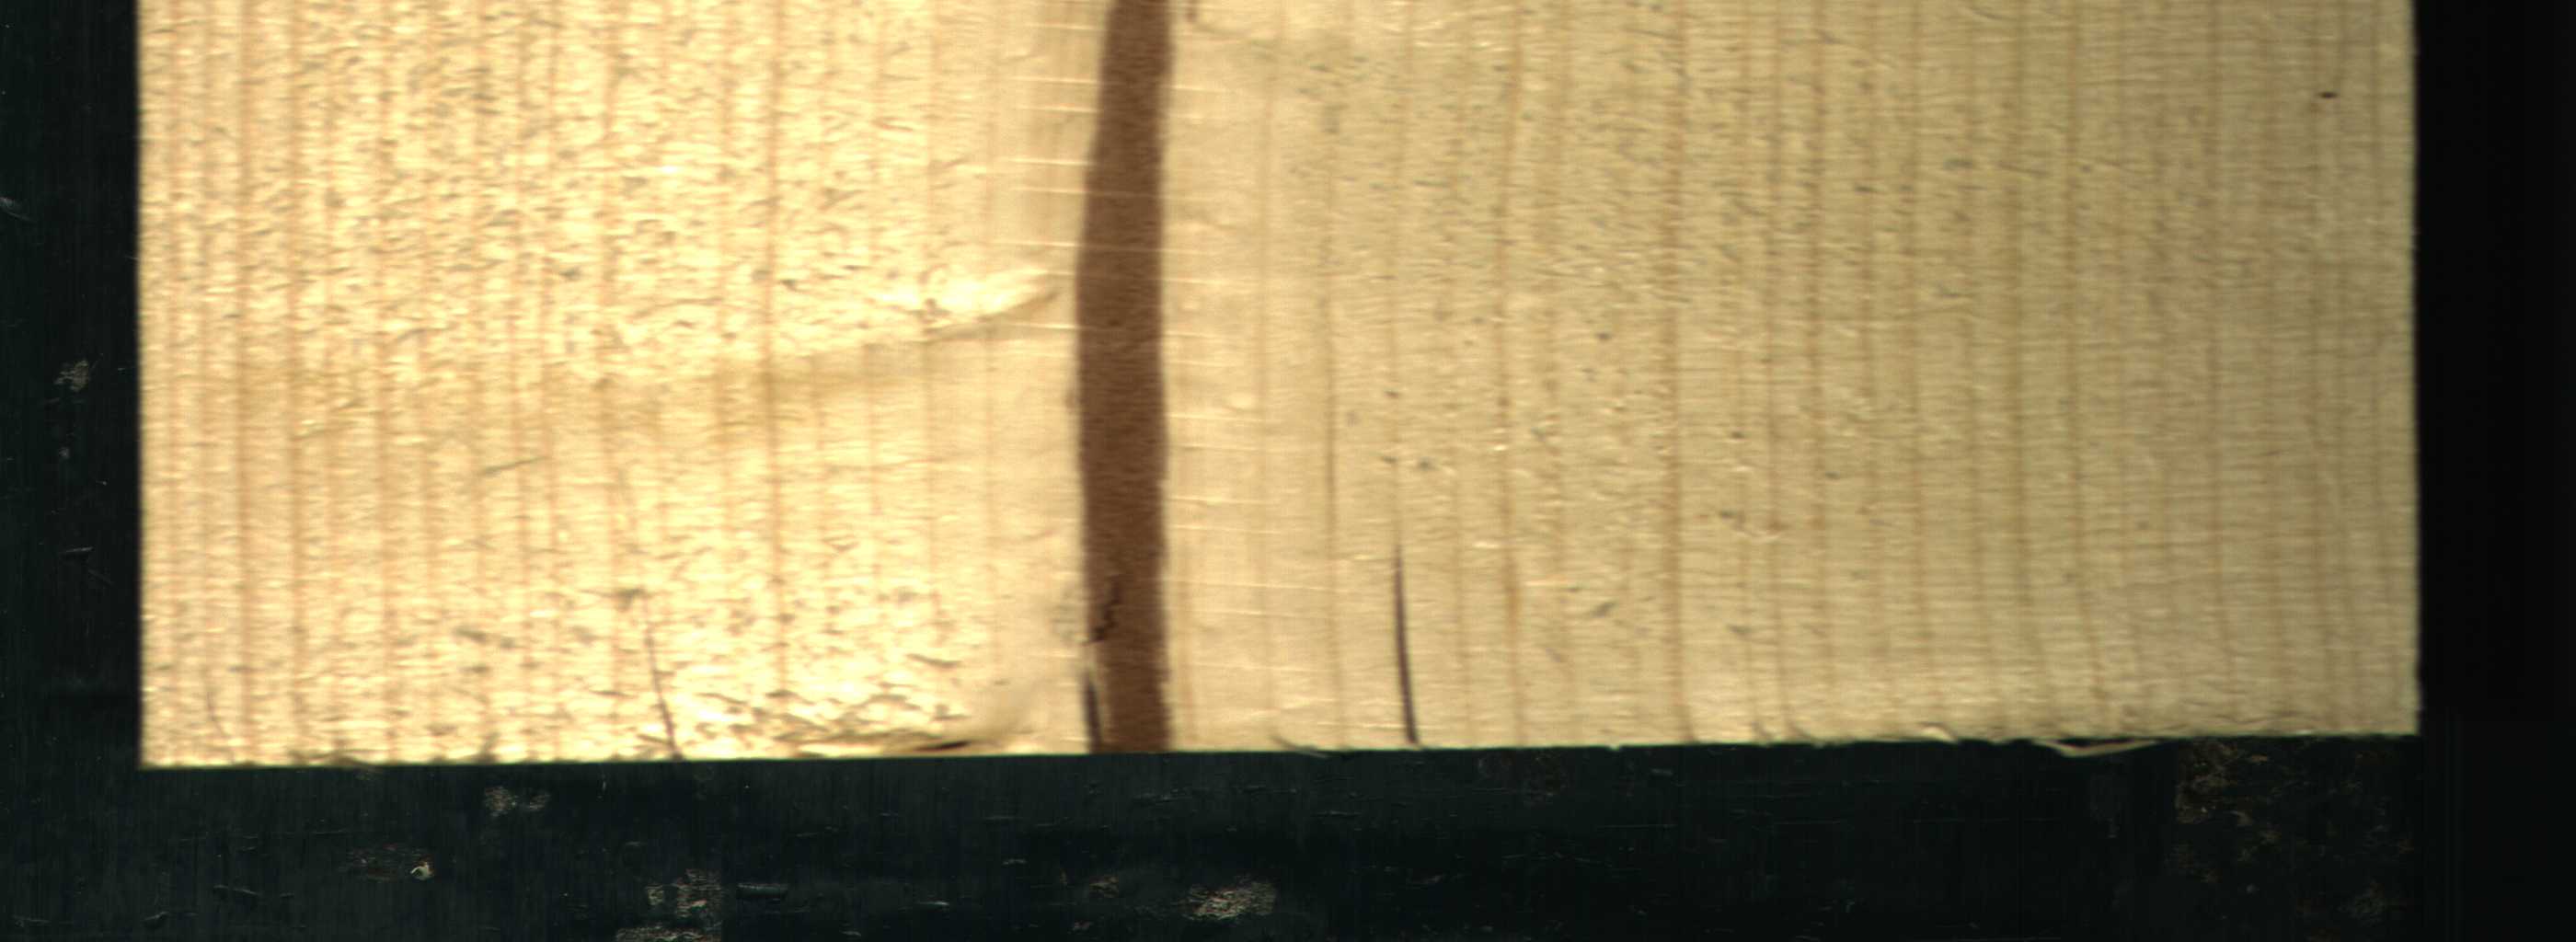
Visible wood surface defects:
Marrow
Crack